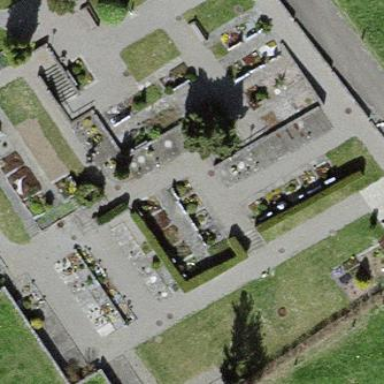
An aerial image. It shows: Cemetery.